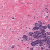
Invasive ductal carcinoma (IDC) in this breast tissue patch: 0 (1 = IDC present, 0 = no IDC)